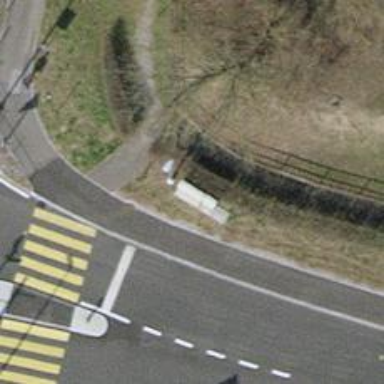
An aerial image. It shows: Street cabinet of man-made origin.